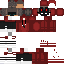
A female human skin with dark skin, wearing brown hood dressed in a red hoodie and black pants, featuring a closed mouth.